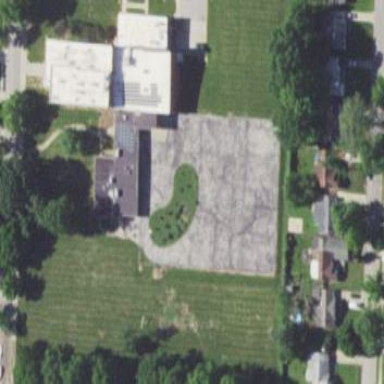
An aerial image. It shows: School.